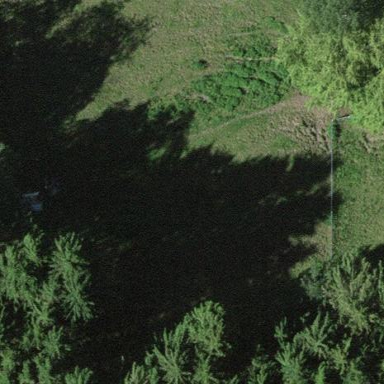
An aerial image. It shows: Forest area.